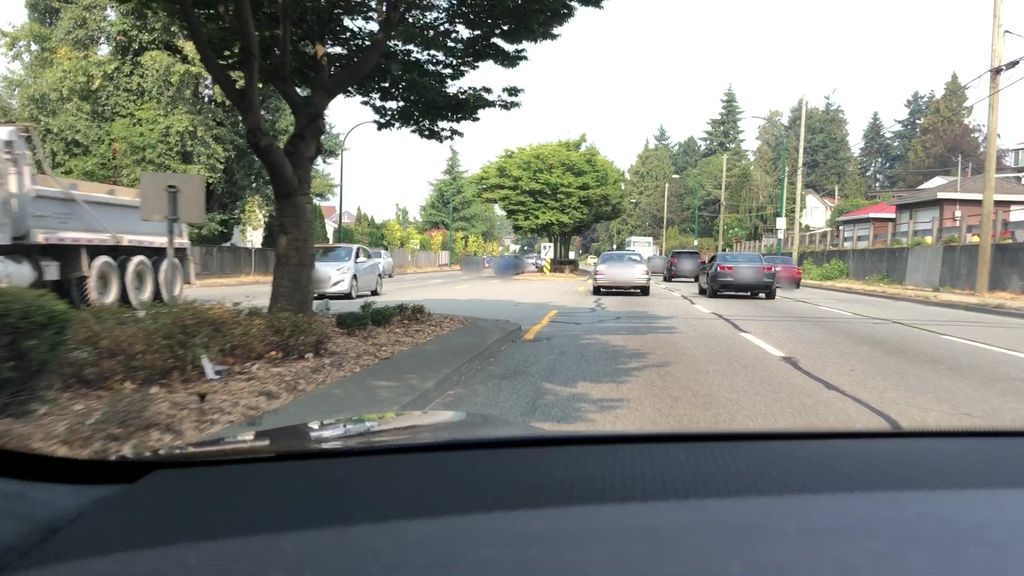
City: vancouver